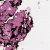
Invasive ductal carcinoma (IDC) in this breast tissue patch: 0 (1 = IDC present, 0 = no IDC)